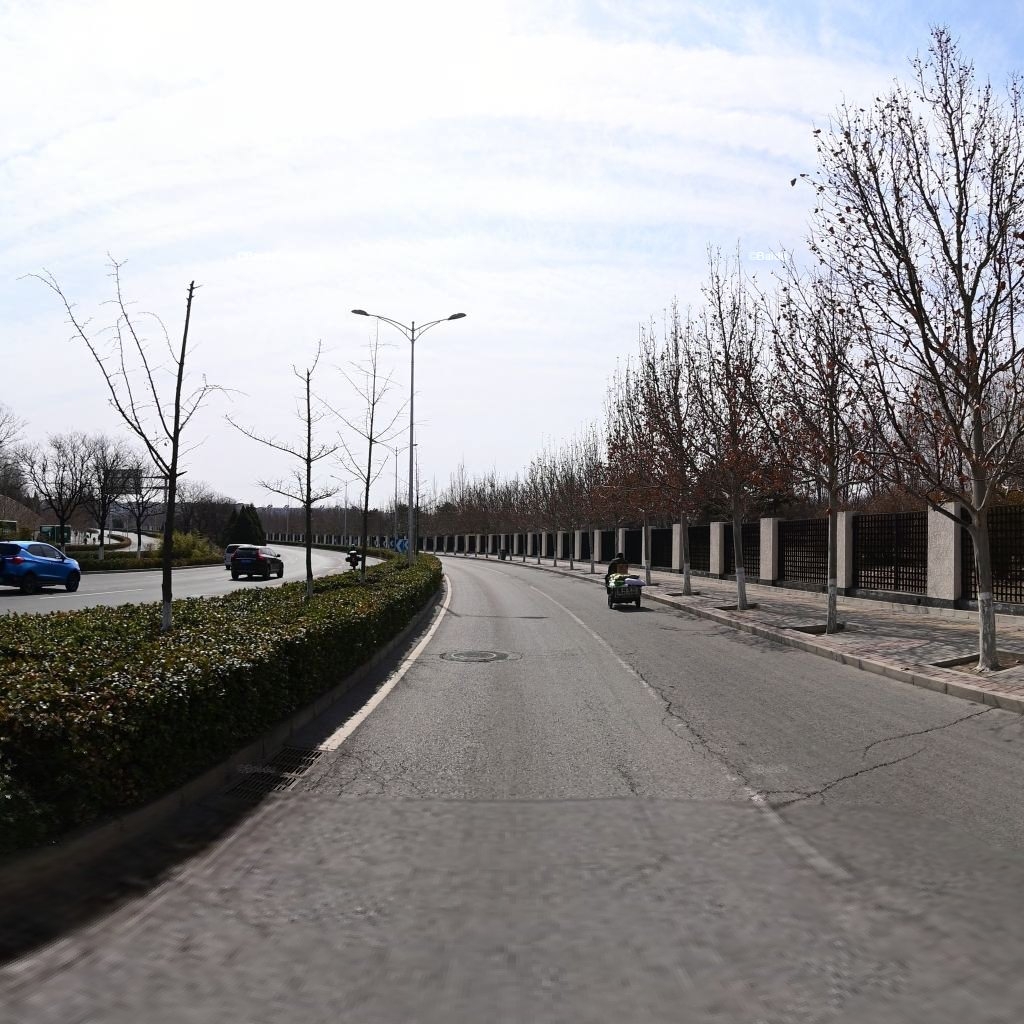
Region: Haidian
Road damage annotations: longitudinal crack, transverse crack, transverse crack, alligator crack, manhole cover